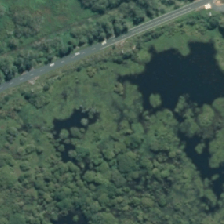
Land cover: herbaceous_freshwater_vege